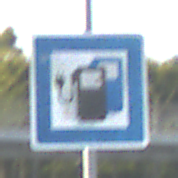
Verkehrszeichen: LadestationFuerElektrofahrzeuge
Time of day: SunriseSunset
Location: Outdoor (Urban)
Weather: Clear
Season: NotSpecified
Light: Natural